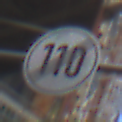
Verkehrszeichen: EndeGeschwindigkeit110
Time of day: MorningAfternoon
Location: Outdoor (Urban)
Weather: PartlyCloudy
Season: NotSpecified
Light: Natural